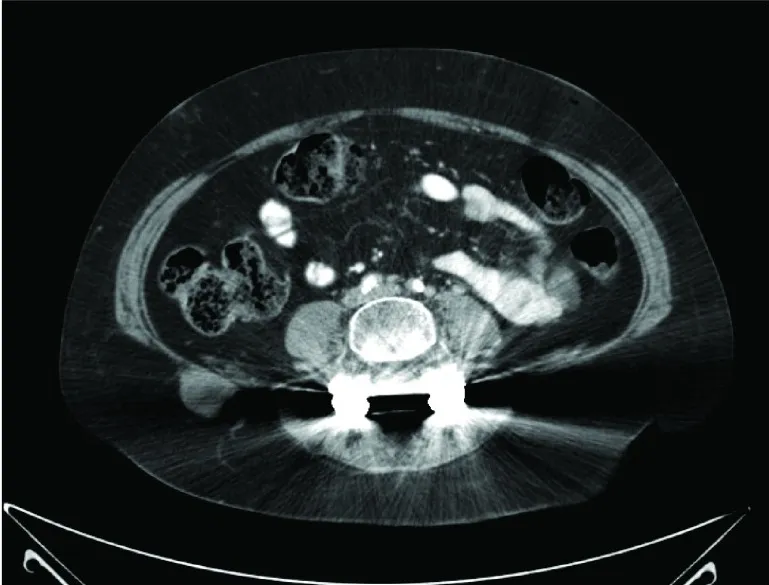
CT chest, abdomen and pelvis with contrast: A new 3 cm soft tissue mass is identified in the subcutaneous fat adjacent to the right iliac crest.
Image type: radiology (ct)